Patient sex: M
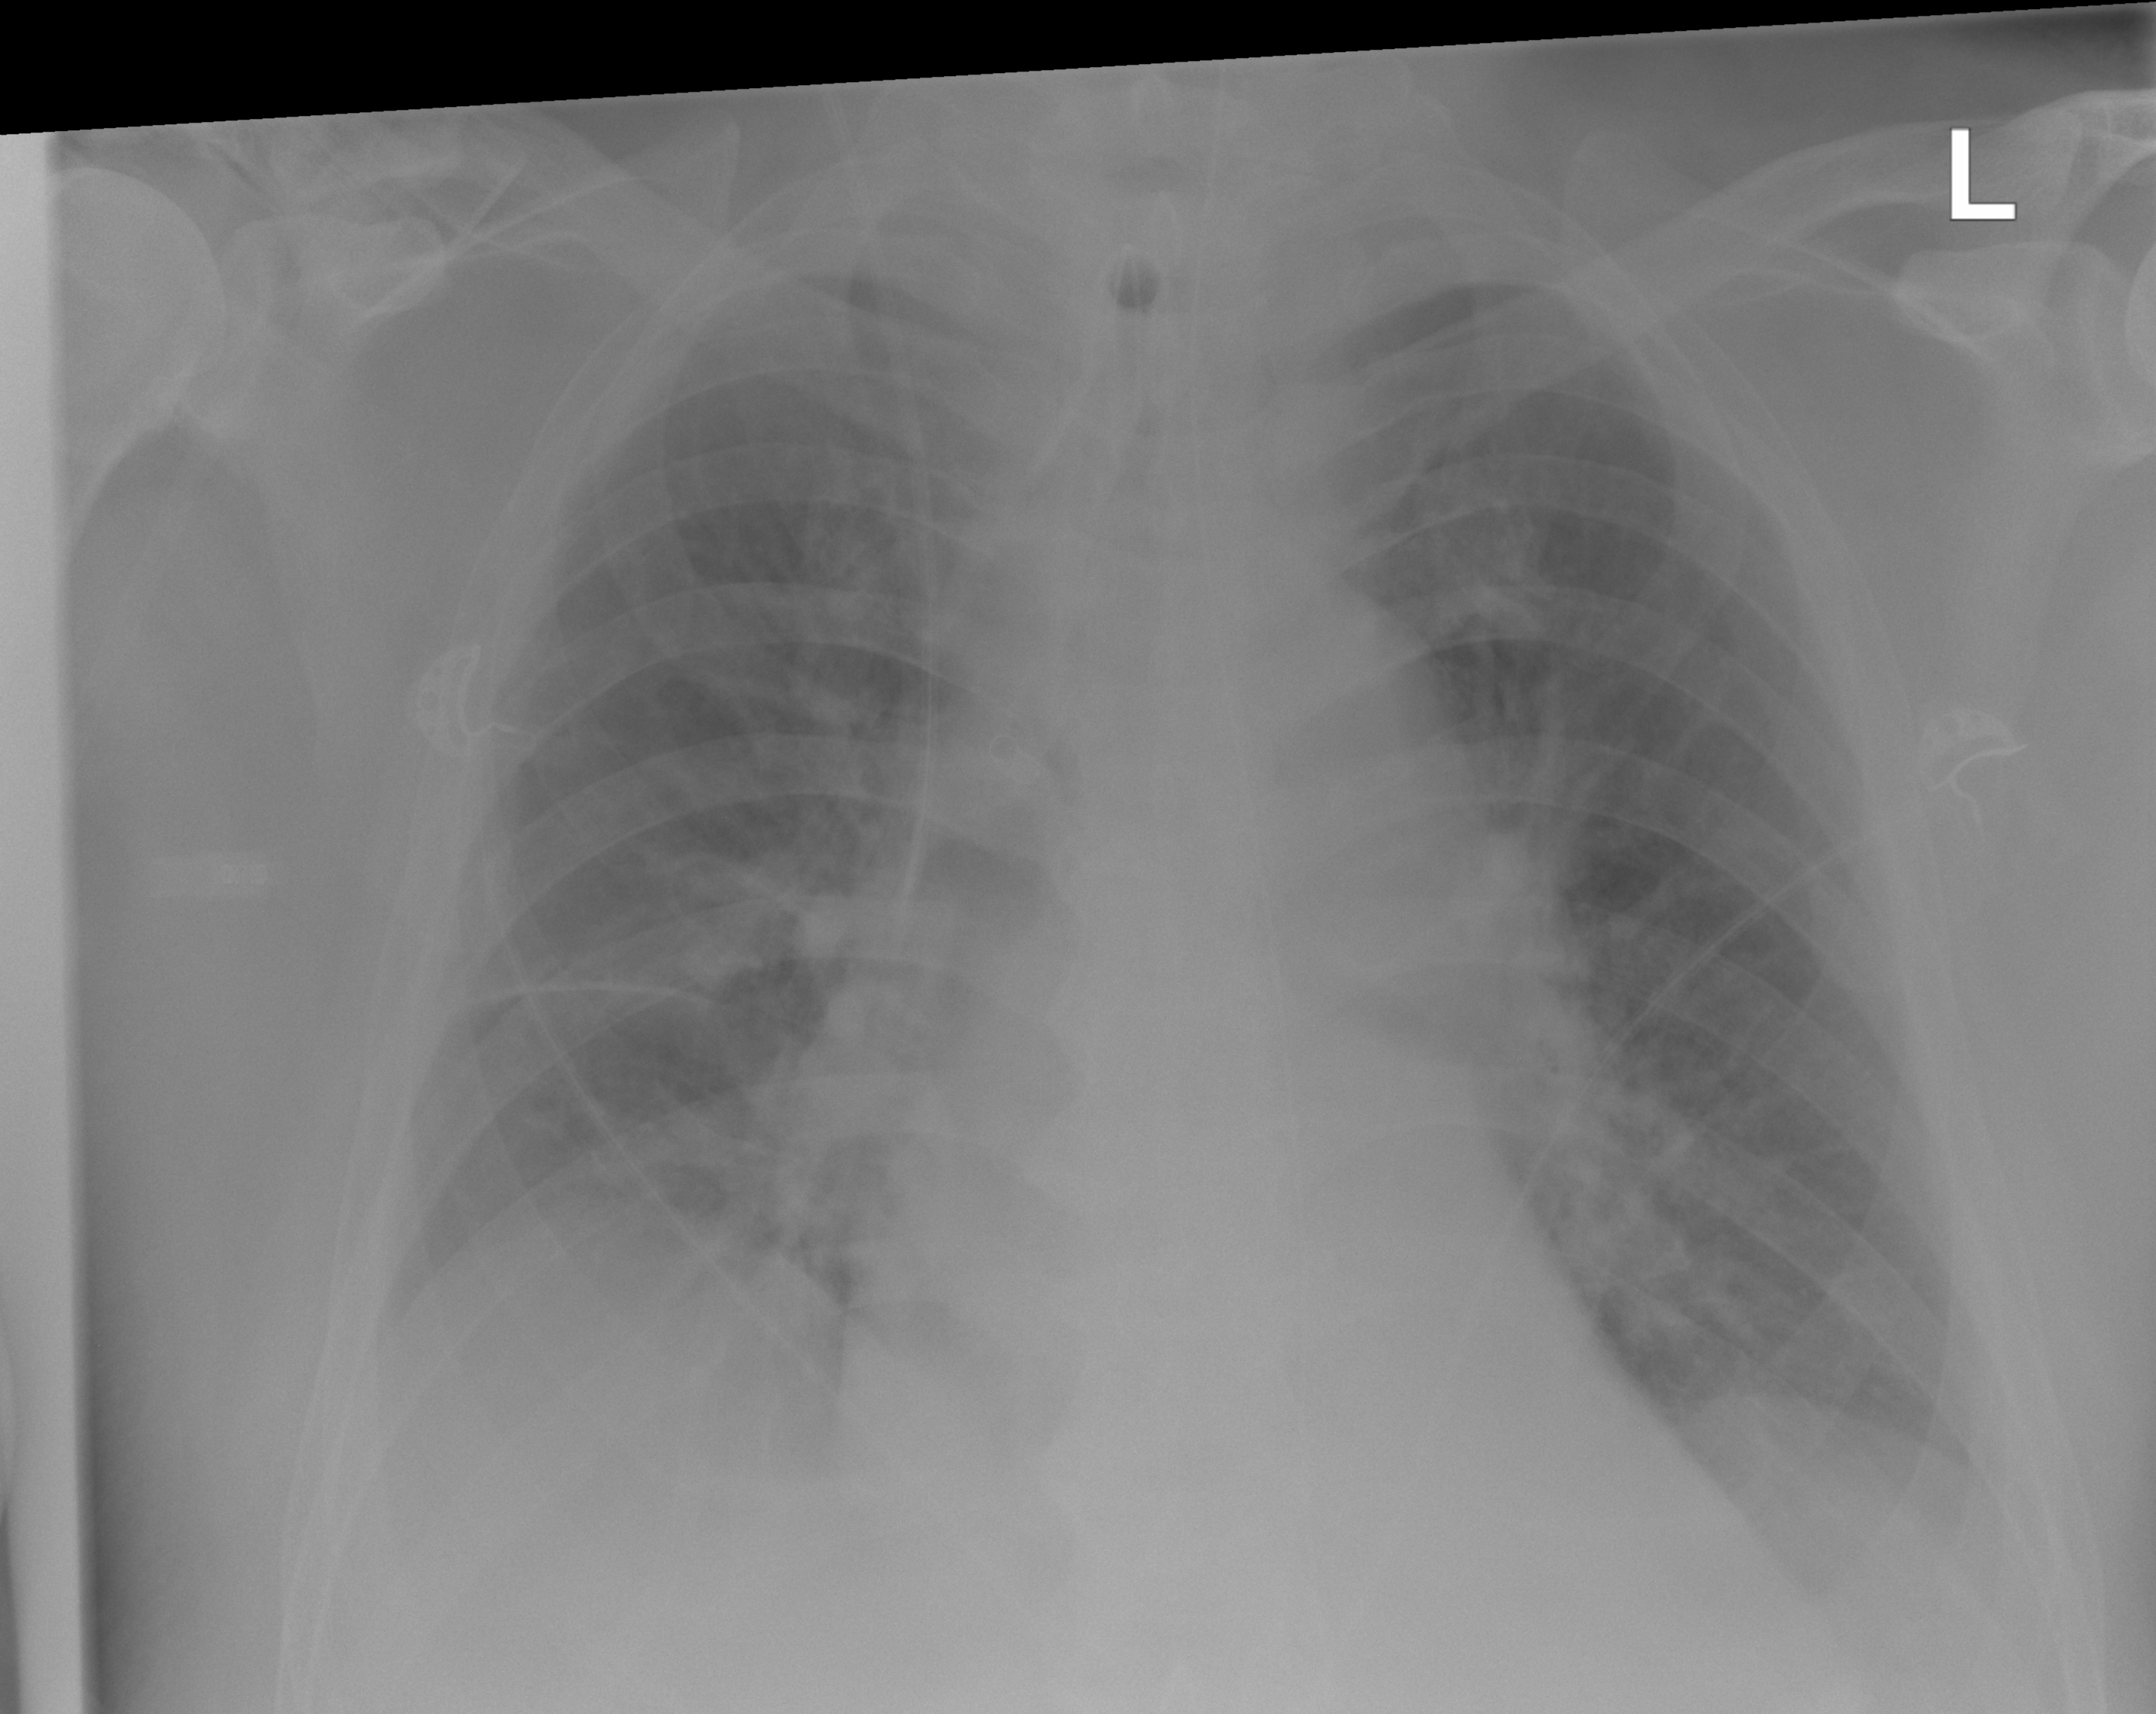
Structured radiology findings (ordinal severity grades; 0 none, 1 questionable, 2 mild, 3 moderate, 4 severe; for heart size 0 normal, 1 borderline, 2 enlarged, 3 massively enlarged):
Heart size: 0
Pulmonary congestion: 0
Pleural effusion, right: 0
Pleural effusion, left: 0
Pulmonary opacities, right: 2
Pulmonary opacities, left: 0
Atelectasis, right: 2
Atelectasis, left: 0